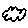
Label: cloud